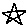
Label: star